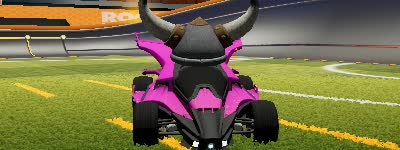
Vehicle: aftershock